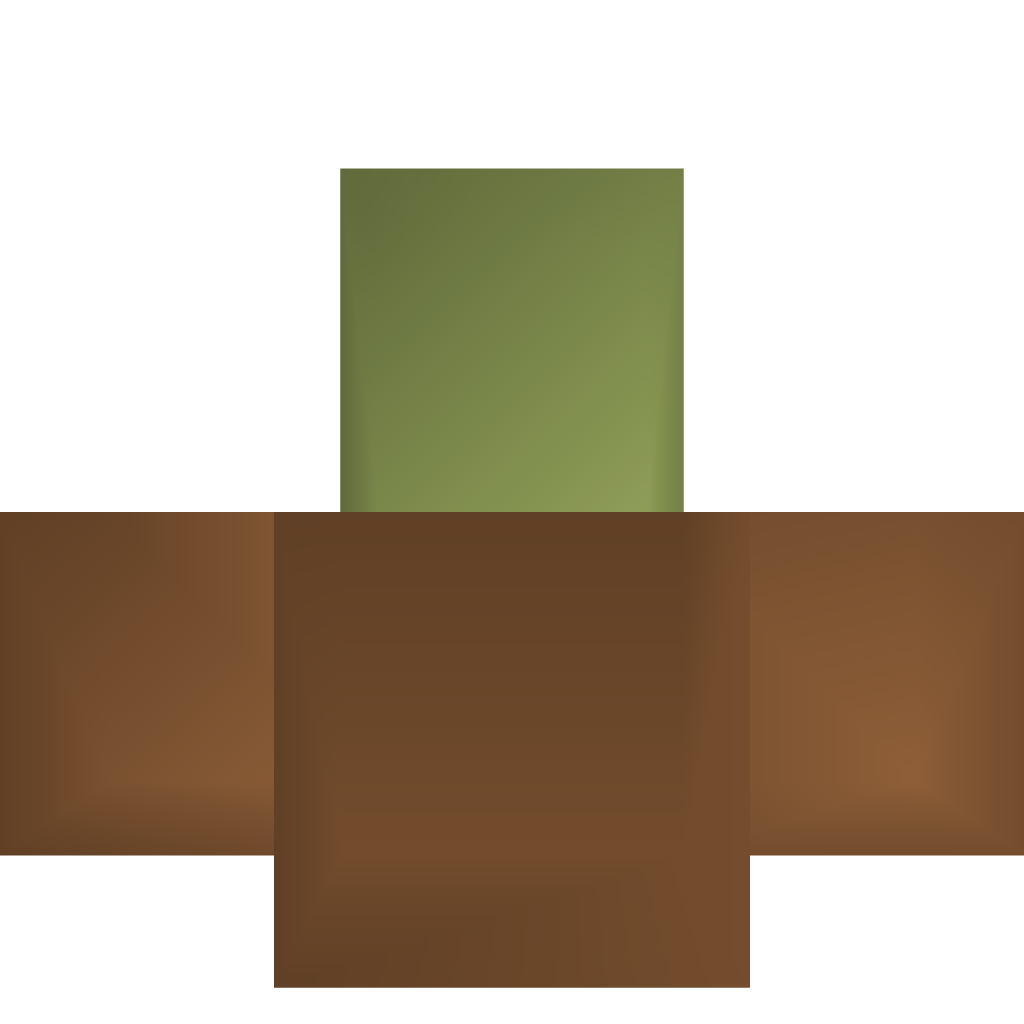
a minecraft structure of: Hover Lamp